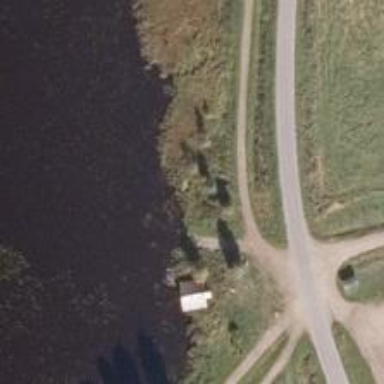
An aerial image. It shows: Slipway on service road for leisure land activities.